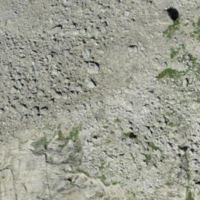
EUNIS habitat code: 48
Species observed at this site:
Cryptogramma crispa